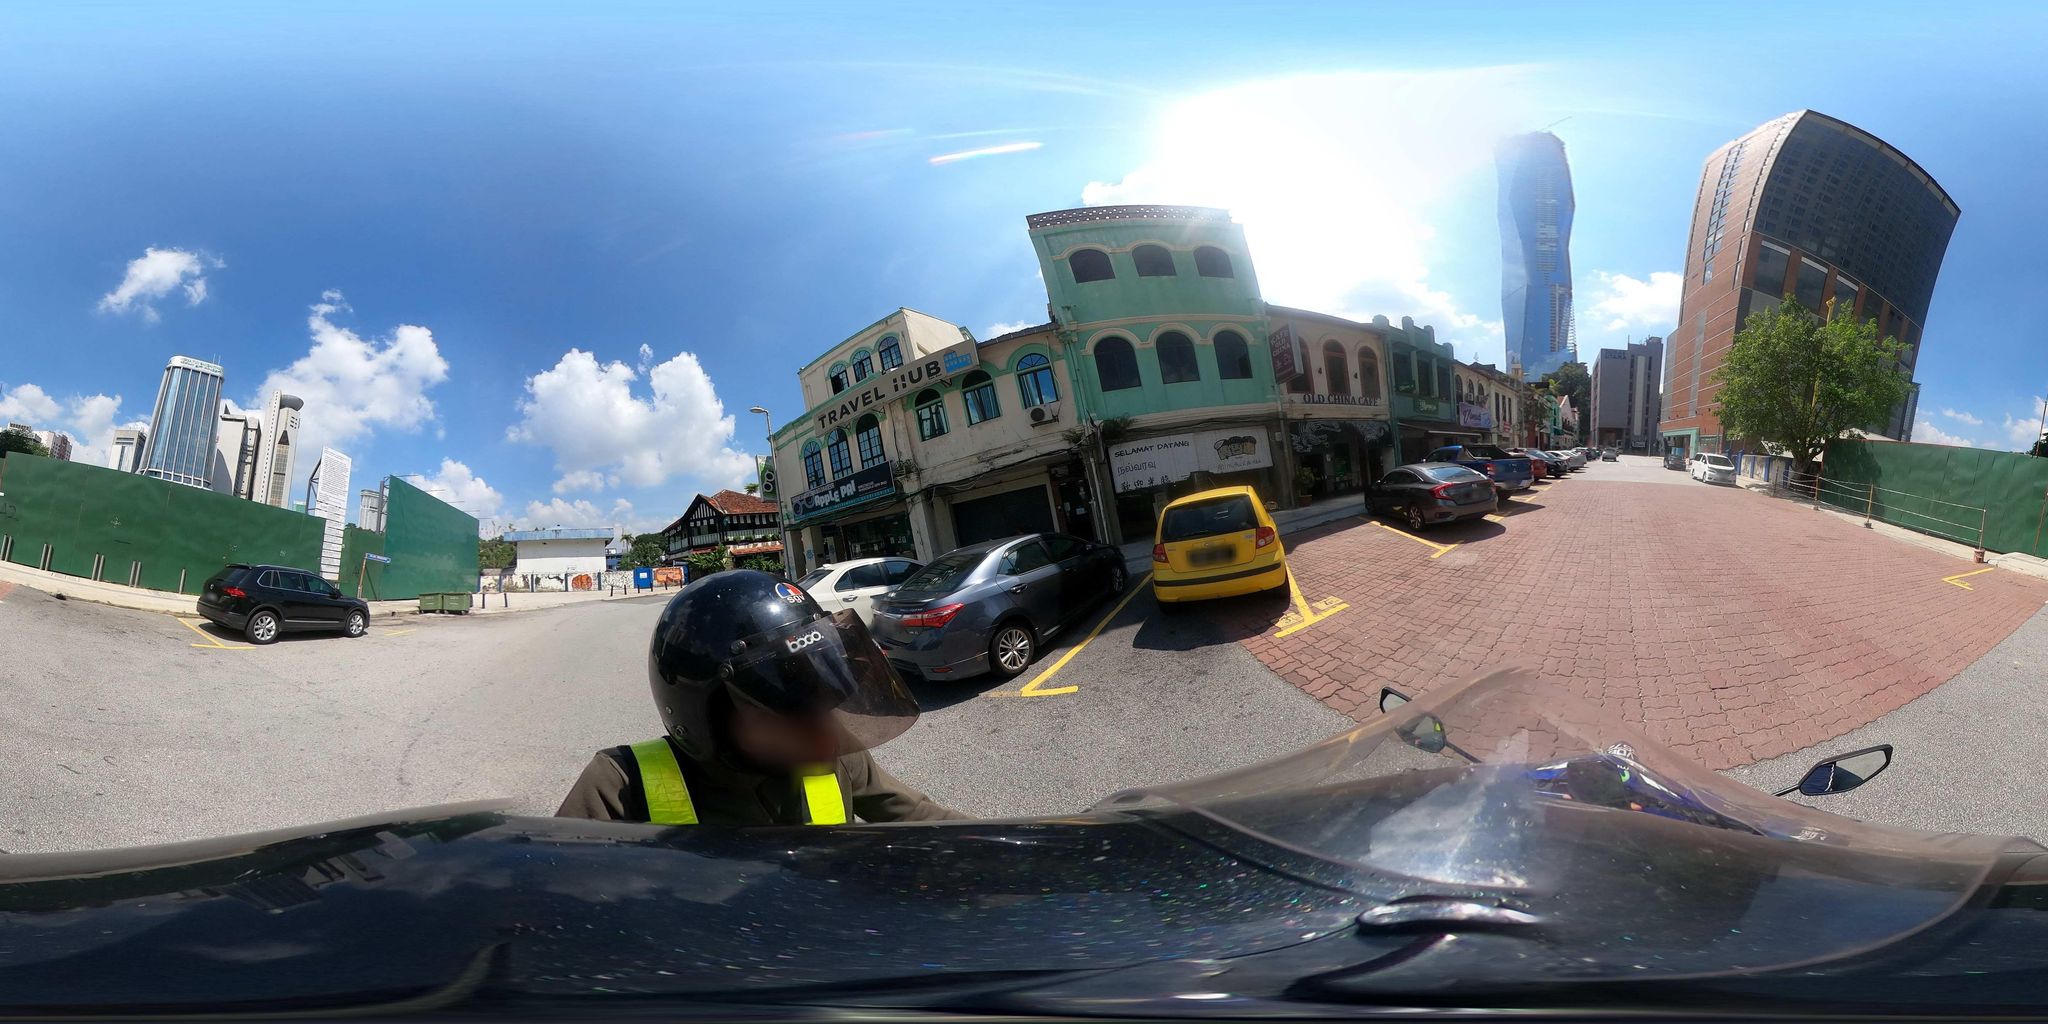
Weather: clear
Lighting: day
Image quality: good
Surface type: cycling surface
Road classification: unclassified, residential
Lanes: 2
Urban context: urban centre
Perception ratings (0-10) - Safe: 1.1, Lively: 7.21, Beautiful: 4.88, Boring: 4.9, Depressing: 6.77, Wealthy: 4.35